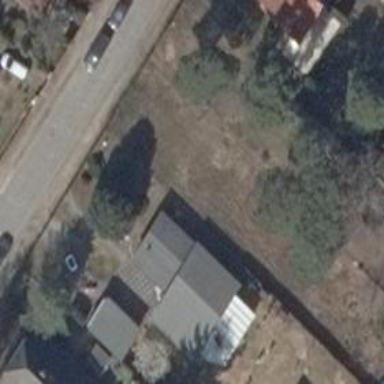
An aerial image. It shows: Detached building.